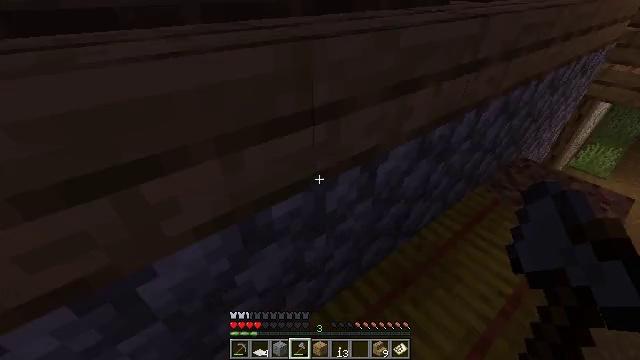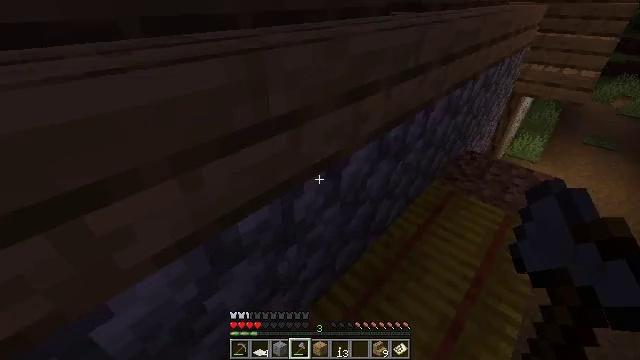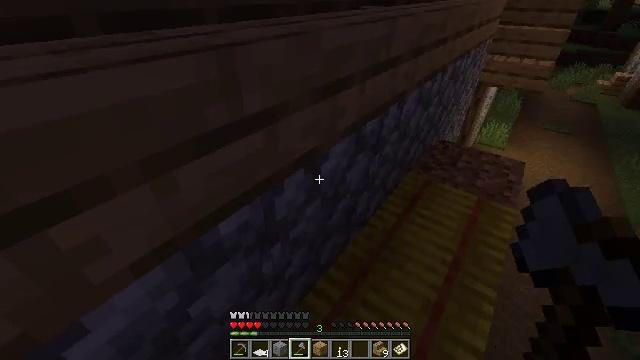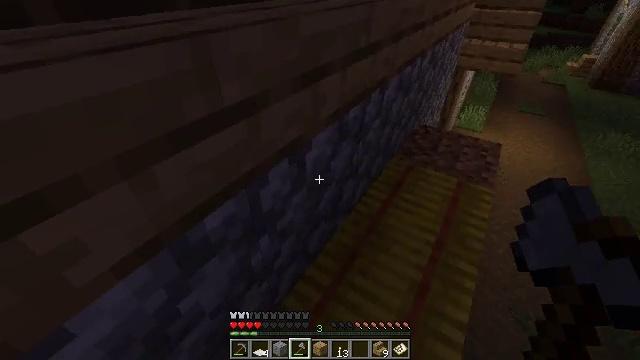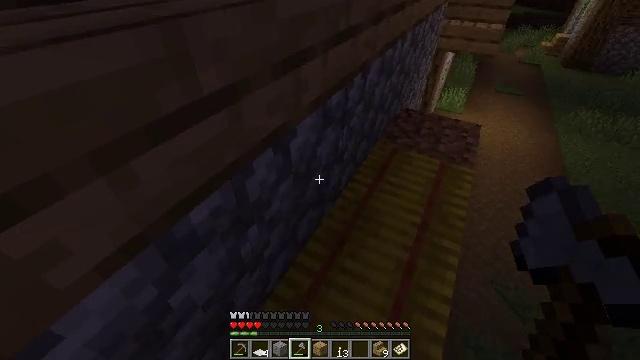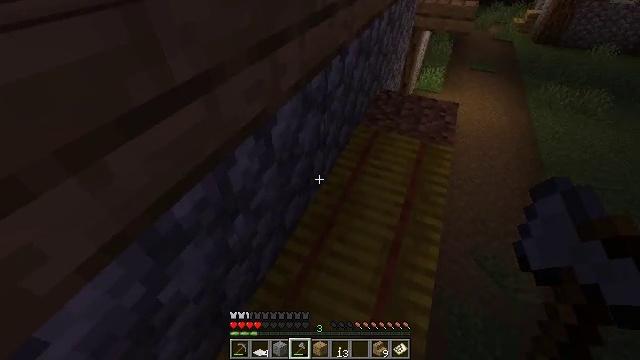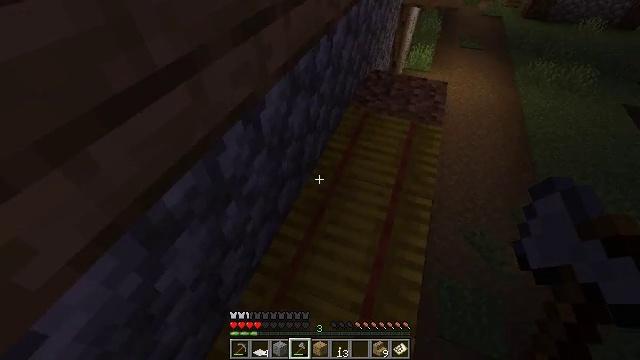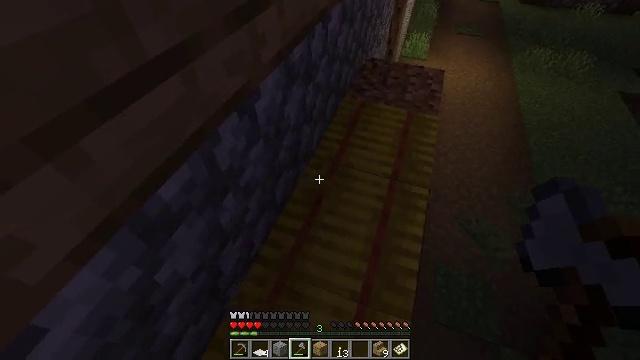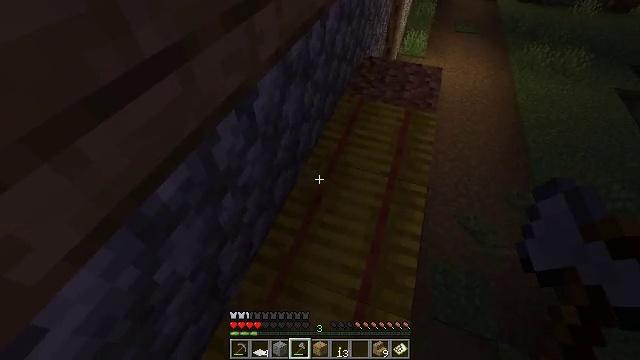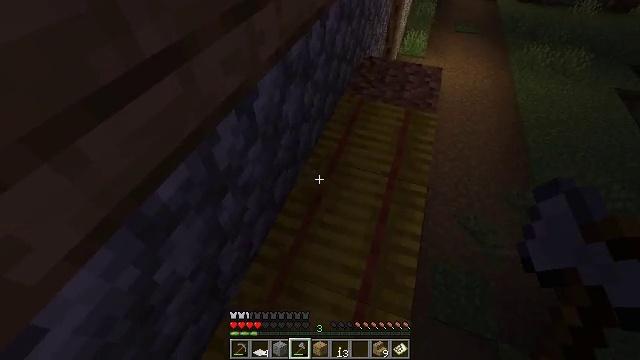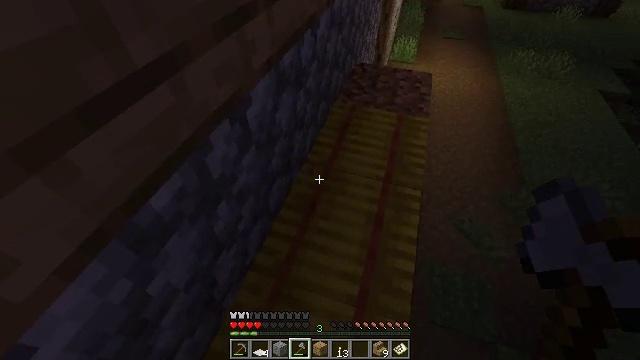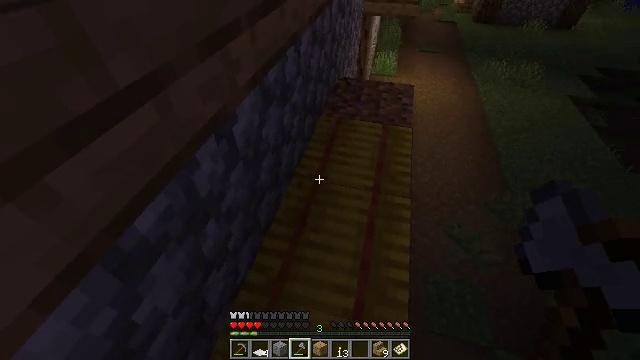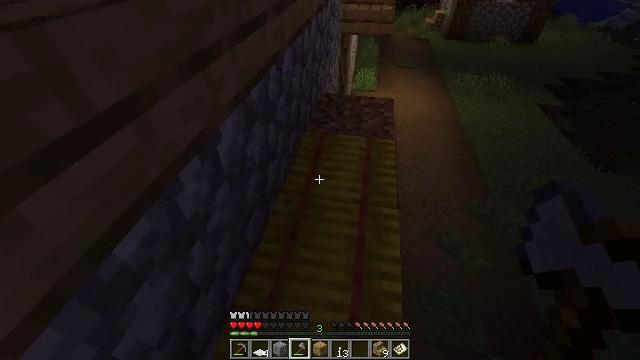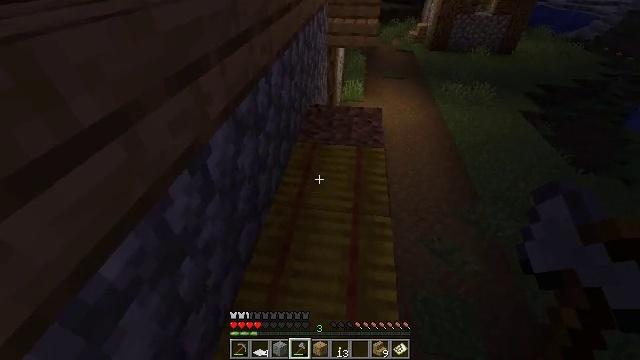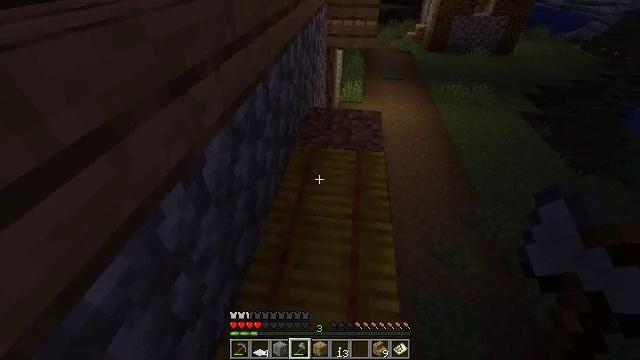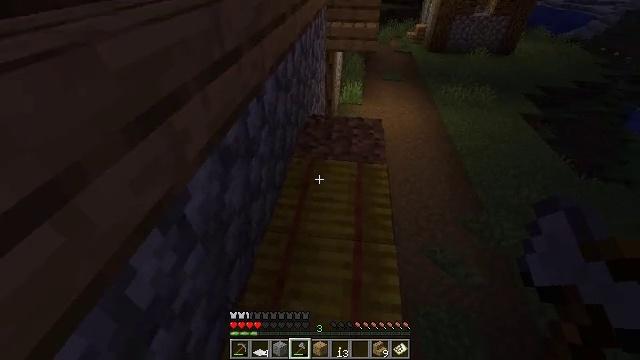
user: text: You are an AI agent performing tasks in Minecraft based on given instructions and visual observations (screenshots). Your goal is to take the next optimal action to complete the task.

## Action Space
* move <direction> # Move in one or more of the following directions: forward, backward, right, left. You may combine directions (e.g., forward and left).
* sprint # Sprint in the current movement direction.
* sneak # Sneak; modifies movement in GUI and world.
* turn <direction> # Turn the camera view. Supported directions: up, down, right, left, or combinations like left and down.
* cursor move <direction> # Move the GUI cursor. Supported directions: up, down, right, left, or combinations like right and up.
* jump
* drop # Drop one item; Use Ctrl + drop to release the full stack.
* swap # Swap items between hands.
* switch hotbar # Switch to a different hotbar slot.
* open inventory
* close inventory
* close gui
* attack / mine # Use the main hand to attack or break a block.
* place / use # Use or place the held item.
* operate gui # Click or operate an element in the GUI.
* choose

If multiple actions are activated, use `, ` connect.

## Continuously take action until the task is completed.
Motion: motion action
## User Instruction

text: Gather dirt.
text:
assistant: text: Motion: turn right and up
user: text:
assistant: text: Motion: turn right
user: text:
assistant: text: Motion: turn right and down
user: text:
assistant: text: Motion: turn right and down
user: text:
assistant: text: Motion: turn right and down
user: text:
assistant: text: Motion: turn right and down
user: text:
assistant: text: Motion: turn right and down
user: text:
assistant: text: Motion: no_op
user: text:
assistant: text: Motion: no_op
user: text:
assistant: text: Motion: turn right and up
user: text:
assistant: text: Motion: turn right and up
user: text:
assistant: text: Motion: turn right and up
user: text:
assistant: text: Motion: turn right and up
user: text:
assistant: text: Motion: move forward
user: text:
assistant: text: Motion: move forward
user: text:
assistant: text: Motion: move forward
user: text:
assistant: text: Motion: move forward
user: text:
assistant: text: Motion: move forward, turn left and down
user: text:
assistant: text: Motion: move forward, turn left and down
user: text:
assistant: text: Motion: move forward
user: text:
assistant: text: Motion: move forward, turn down
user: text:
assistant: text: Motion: turn down
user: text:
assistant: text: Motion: turn down
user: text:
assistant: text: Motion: turn down
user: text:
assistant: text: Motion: no_op
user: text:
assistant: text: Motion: attack / mine
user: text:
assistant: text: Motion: attack / mine
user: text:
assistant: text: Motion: attack / mine
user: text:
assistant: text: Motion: attack / mine
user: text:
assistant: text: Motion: attack / mine